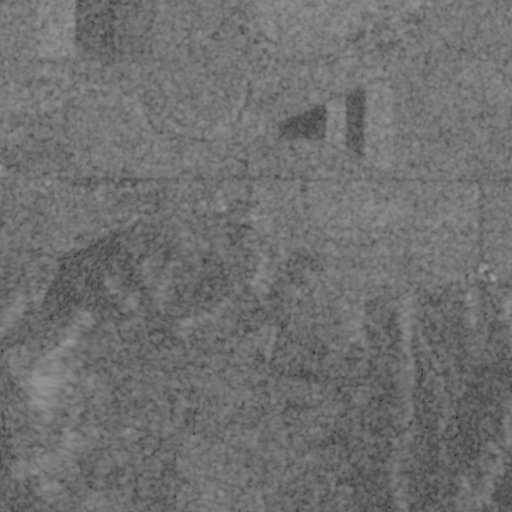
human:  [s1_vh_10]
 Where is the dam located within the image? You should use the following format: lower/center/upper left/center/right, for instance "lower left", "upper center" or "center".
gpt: The dam is located in the upper center of the image.
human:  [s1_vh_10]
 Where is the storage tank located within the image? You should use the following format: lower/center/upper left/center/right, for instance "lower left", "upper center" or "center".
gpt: The storage tank is located in the center of the image.
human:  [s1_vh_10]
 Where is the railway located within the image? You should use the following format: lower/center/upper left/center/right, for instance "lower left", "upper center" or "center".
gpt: The railway is located in the upper of the image.
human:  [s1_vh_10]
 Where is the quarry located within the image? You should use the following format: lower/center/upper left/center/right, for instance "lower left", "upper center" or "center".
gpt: There is no quarry in the image.

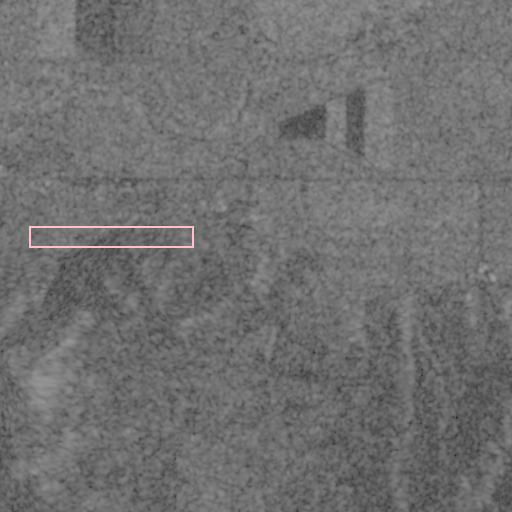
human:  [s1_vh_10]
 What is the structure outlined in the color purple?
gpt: There is no purple outline.
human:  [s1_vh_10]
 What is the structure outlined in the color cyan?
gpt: There is no structure outlined in cyan.